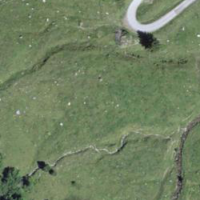
EUNIS habitat code: 23
Species observed at this site:
Viola riviniana
Campanula barbata
Ajuga reptans
Orchis mascula
Gentiana verna